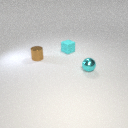
small brown metal cylinder to the left of small cyan rubber cube